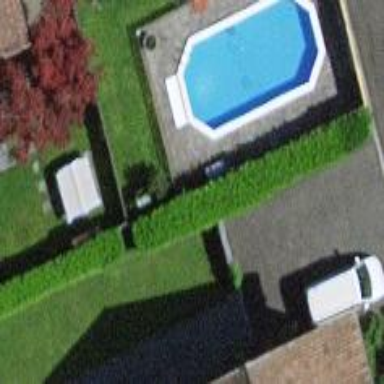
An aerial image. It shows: Swimming pool located in leisure land.